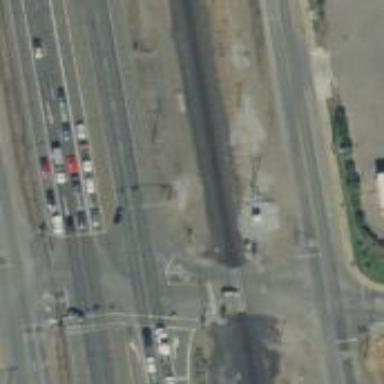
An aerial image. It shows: Asphalt road classified as primary highway with expressway characteristics.